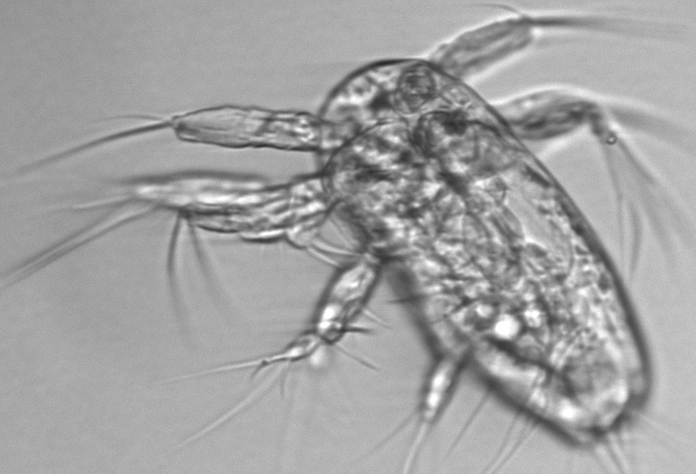
Label: Copepod_nauplii